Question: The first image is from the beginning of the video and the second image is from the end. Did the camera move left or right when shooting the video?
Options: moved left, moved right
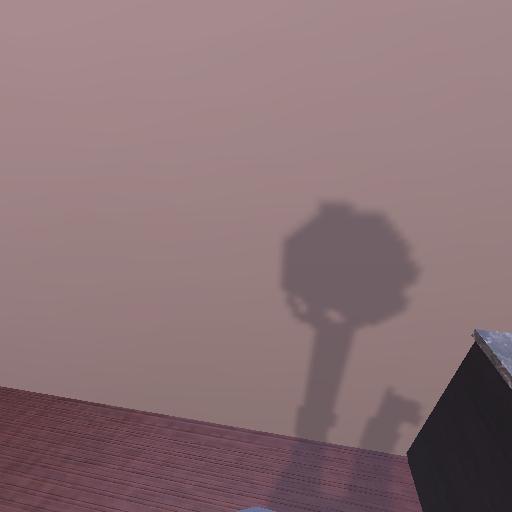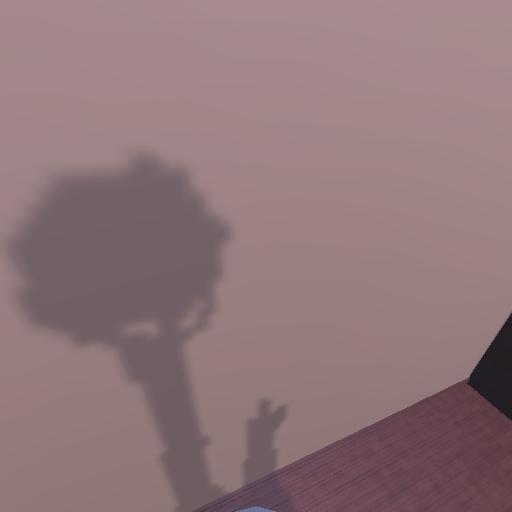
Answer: moved left